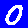
Digit: 0